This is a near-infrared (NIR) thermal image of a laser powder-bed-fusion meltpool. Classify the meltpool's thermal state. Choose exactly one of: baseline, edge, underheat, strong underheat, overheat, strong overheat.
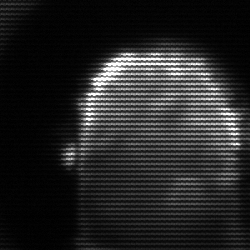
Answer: baseline